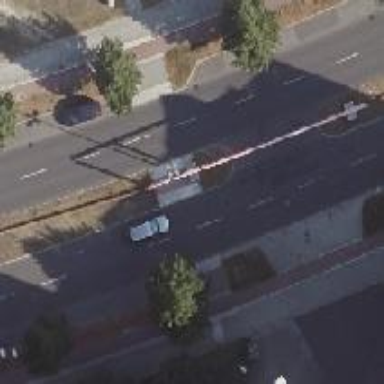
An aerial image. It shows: Unmarked crossing on the road.